Current action and preconditions to check: path_clear

Your task: For each precondition in the list above, predict whether it will hold at this action.

Consider the current scene as observed from the mobile robot's camera, and analyze the predicted future states of all dynamic agents (e.g., people, animals, vehicles, or any moving entities) within the NEXT SECOND.

IMPORTANT: Only answer "very likely" if you are absolutely certain—based on strong, clear evidence—that a dynamic agent will violate the precondition in the predicted future state. Do NOT answer "very likely" for unlikely, ambiguous, or low-probability risks.

Ask yourself for each precondition: Is there a high probability, with clear and convincing evidence, that the predicted future states of any dynamic agent will interfere with the predicted future state of the currently executing action within the NEXT SECOND, causing that precondition to fail?

Assess the risk level based on these predictions. Use "likely" or "very likely" if motions create a clear risk of interference.

Use "neutral" or "improbable" if agents are nearby but their predicted paths are clearly diverging or non-conflicting.

Failure Risk Categories: "very improbable", "improbable", "neutral", "likely", "very likely"

Answer Format: Output ONLY the probability_of_failure value from these categories: "very improbable", "improbable", "neutral", "likely", "very likely"

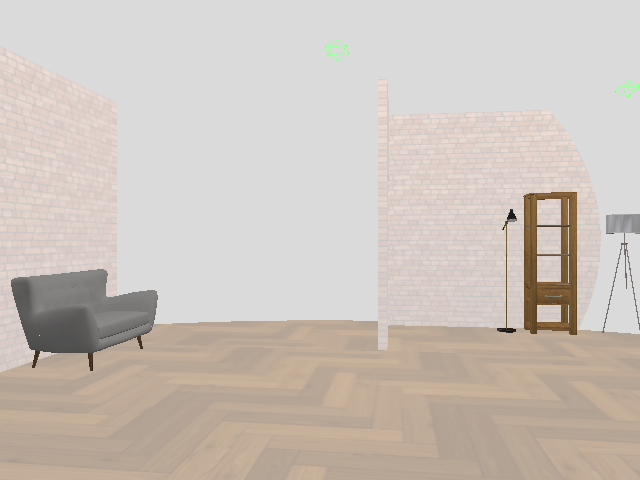

Answer: very improbable